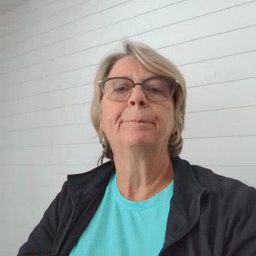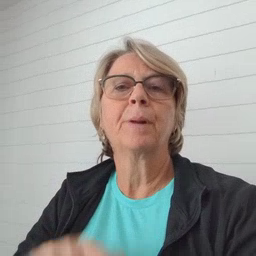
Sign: gum